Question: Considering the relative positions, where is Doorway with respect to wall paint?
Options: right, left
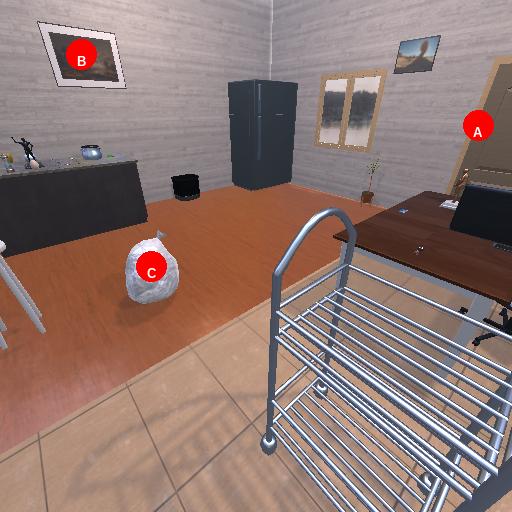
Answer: right